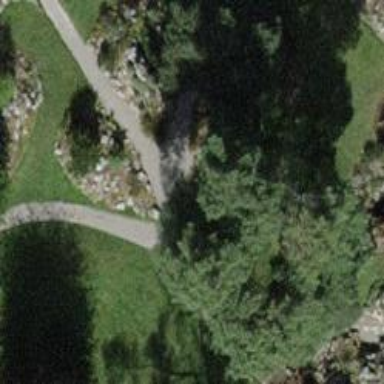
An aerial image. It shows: Footway with surface of pebblestone.